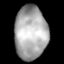
Tissue: lung
Cell type: T cells
Senescence score: 0.2183
Nuclear area (px): 1704
Mean DAPI intensity: 169.893